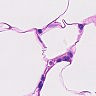
Metastatic tissue present: no